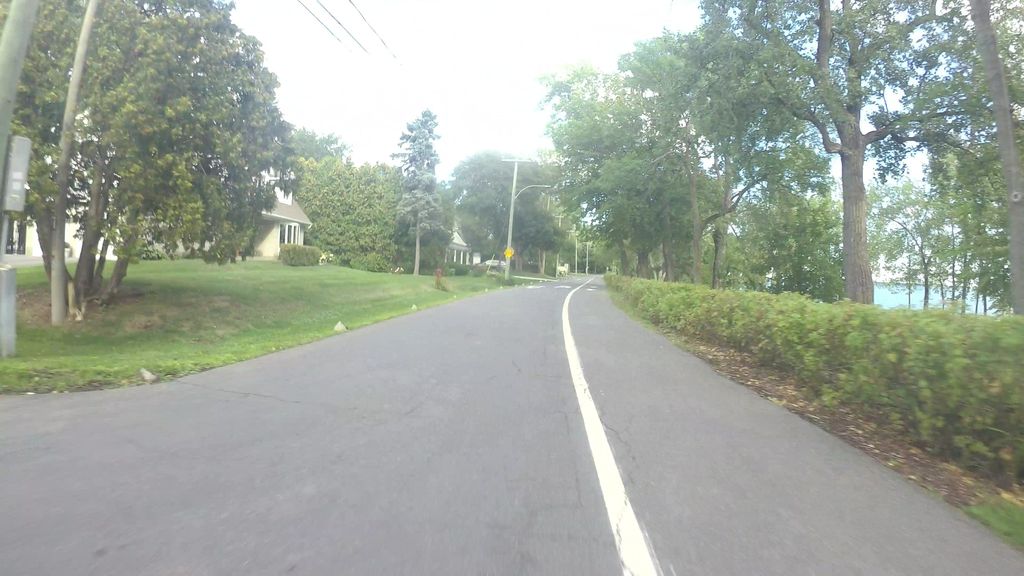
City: montreal